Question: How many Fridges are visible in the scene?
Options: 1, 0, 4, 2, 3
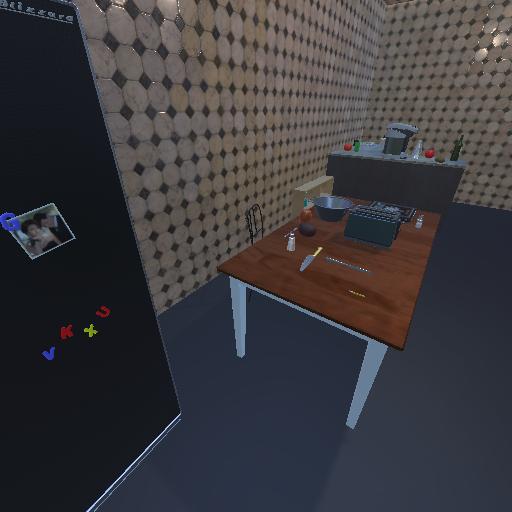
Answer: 1